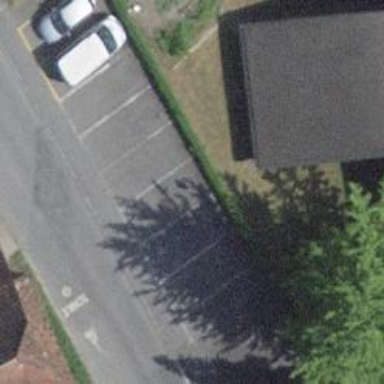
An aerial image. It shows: Street-side parking lot with asphalt surface.